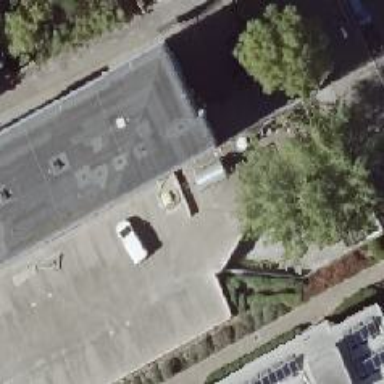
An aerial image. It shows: Parking entrance.